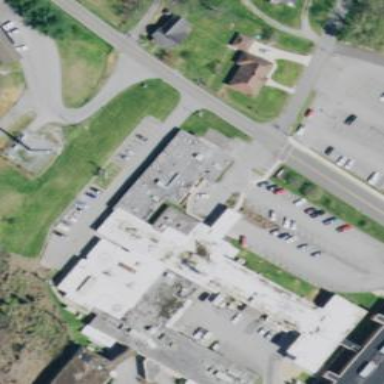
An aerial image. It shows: Hospital building.